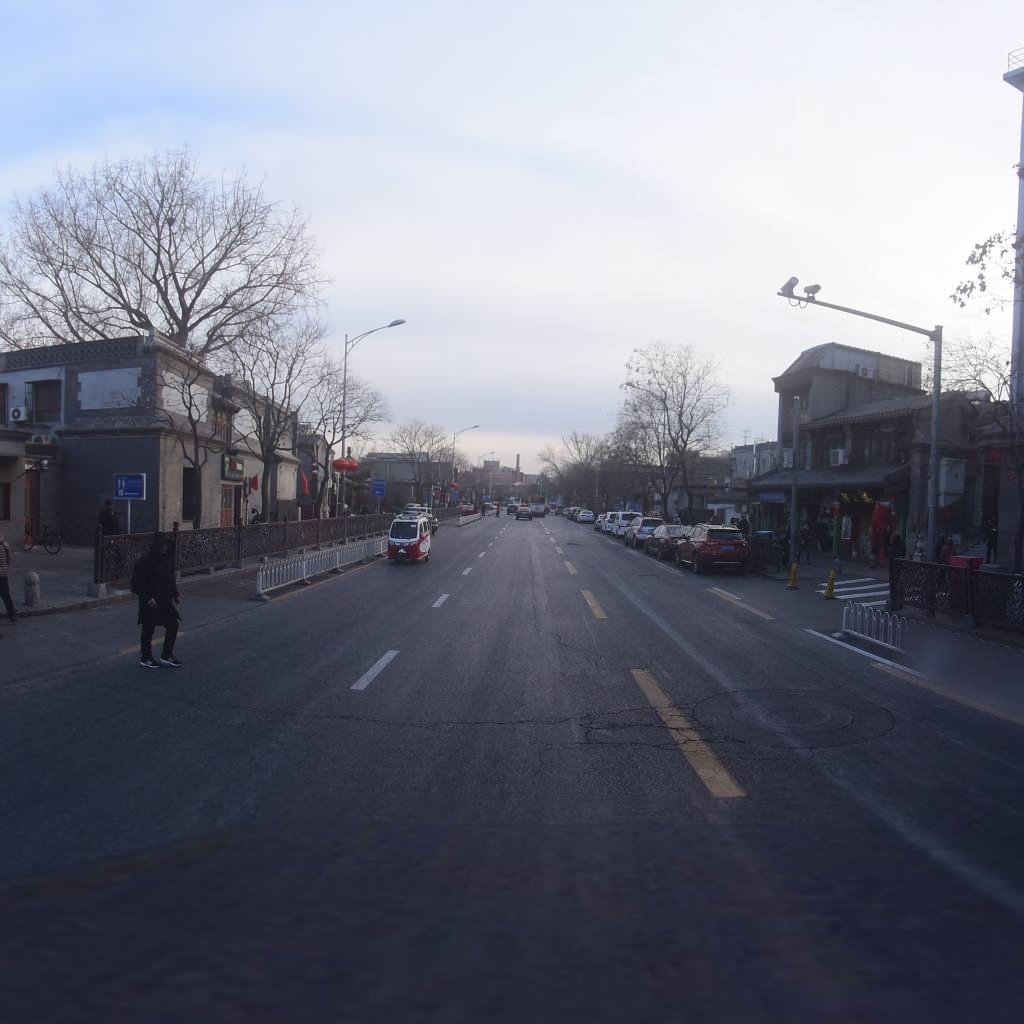
Region: Xicheng
Road damage annotations: manhole cover, transverse crack, manhole cover, alligator crack, transverse crack, longitudinal crack, longitudinal crack